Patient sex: F
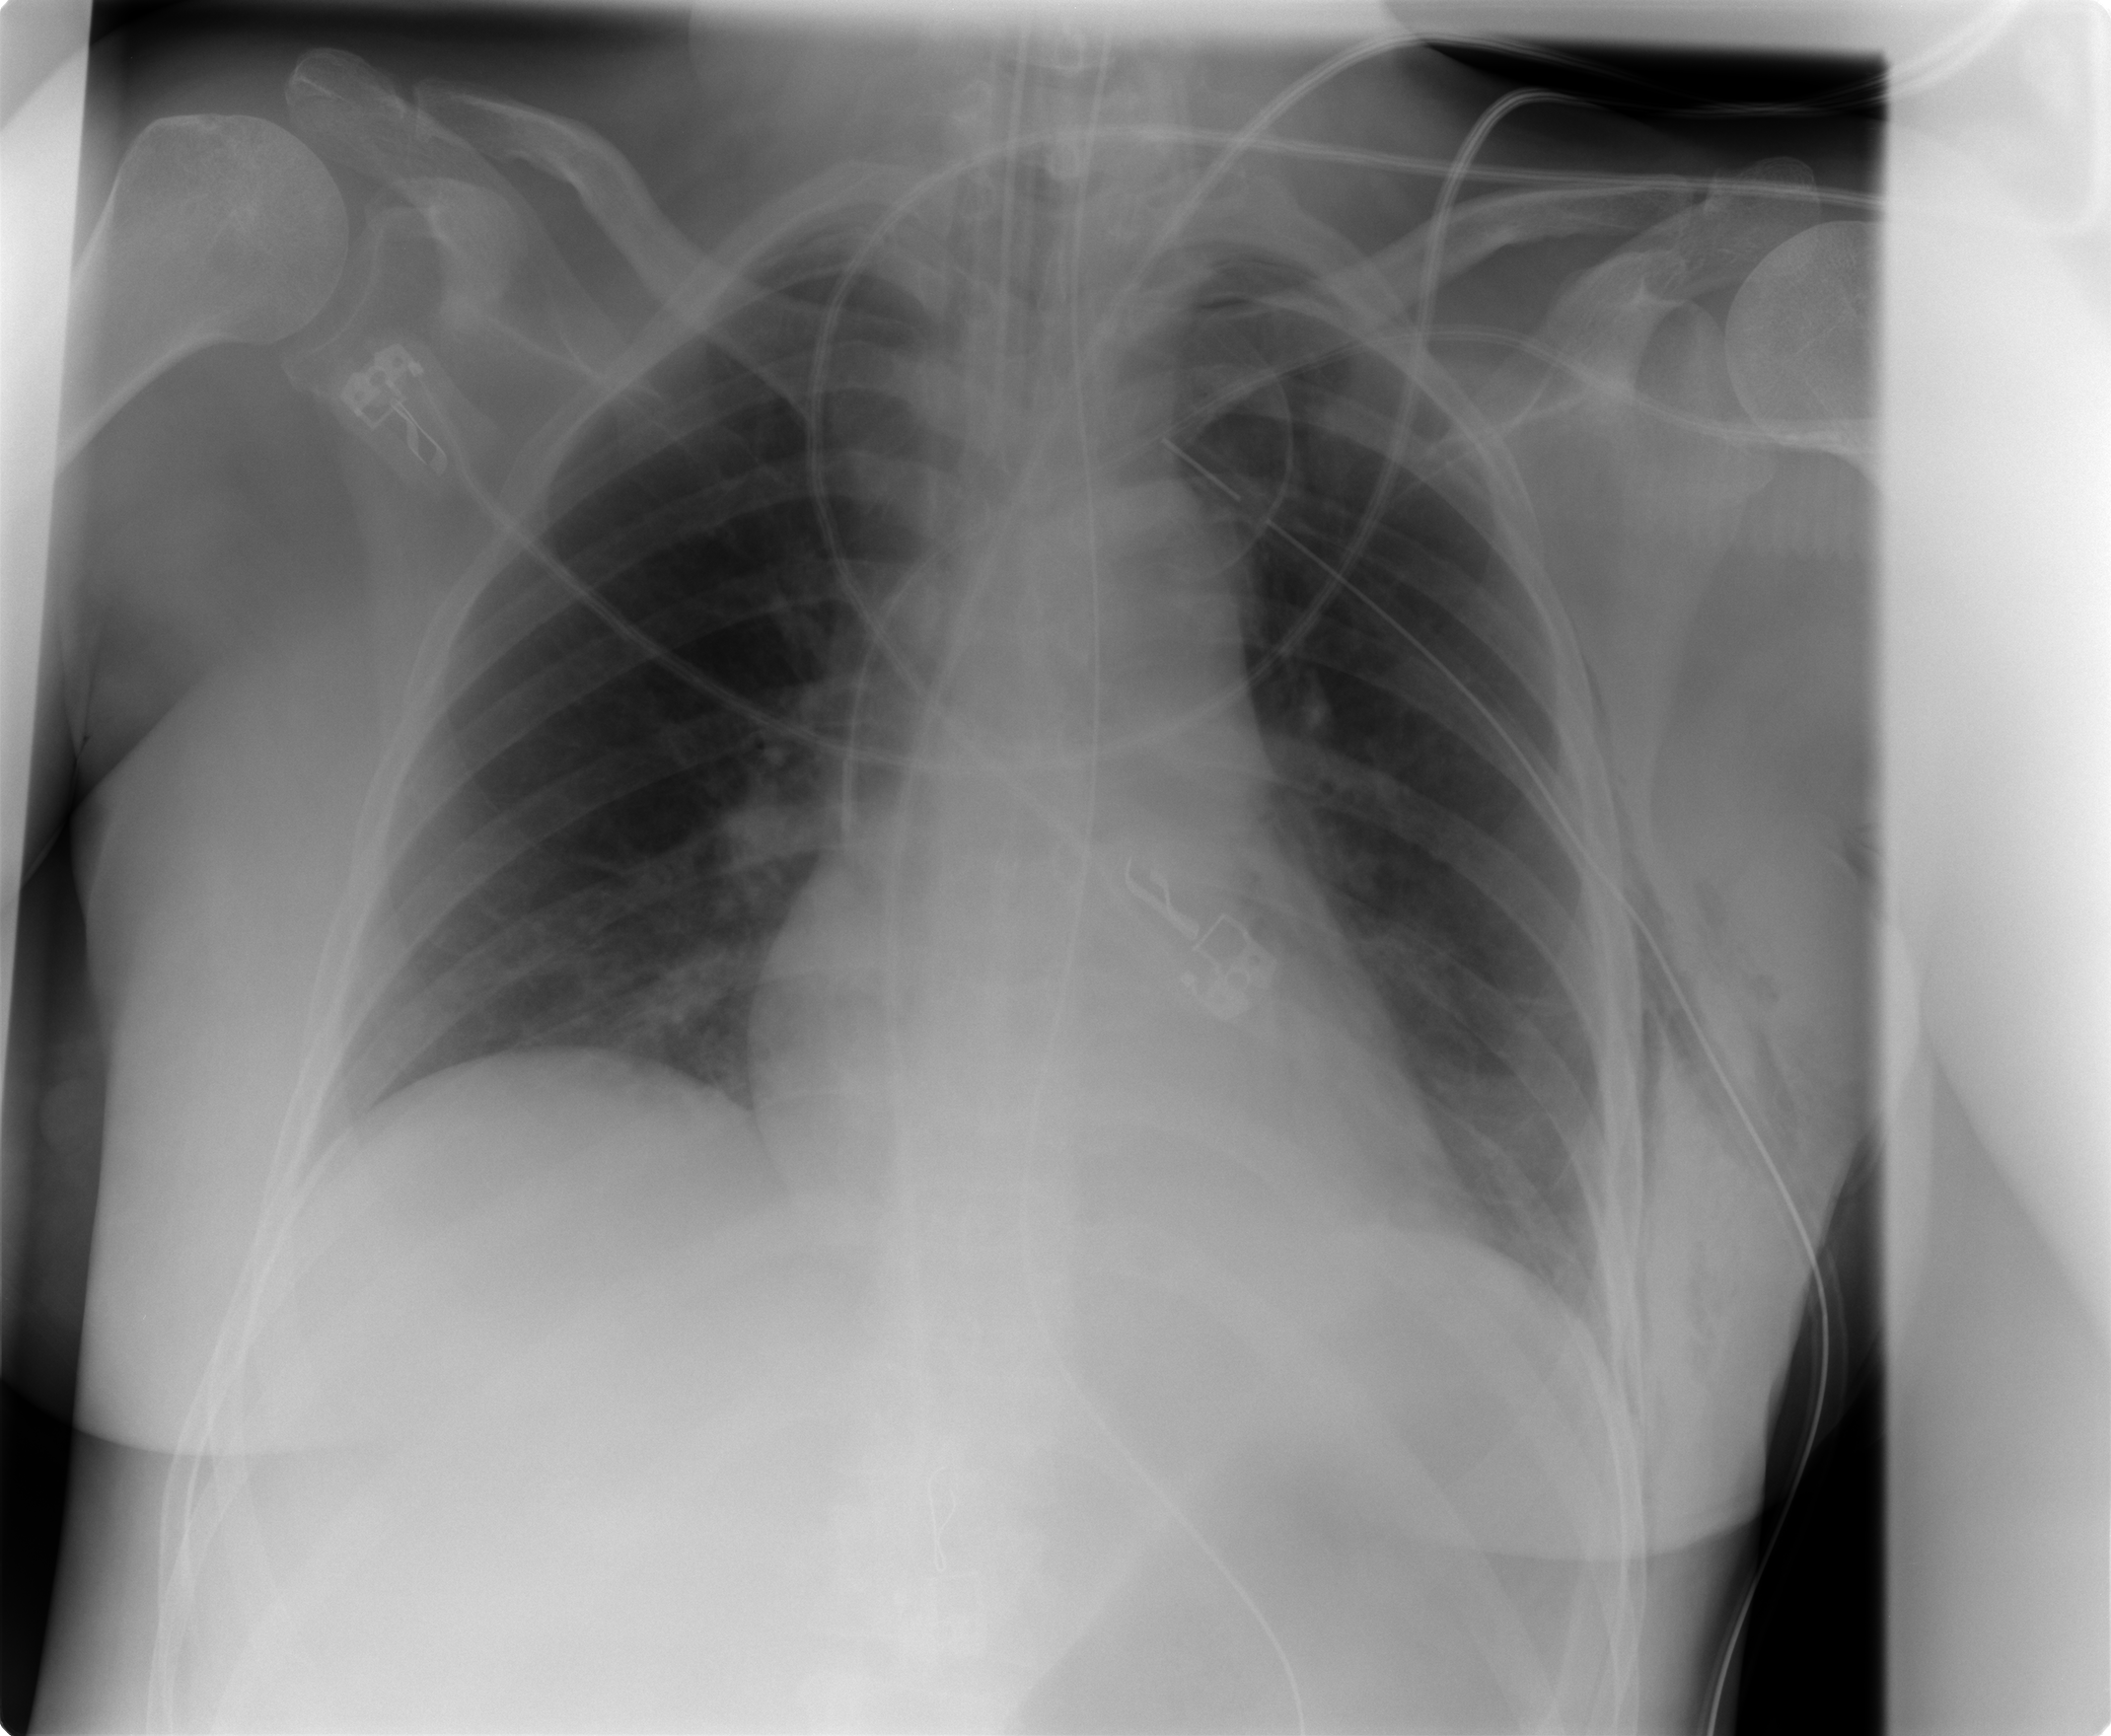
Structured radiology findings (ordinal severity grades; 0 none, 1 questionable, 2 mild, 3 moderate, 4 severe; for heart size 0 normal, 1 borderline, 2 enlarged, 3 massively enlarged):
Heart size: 0
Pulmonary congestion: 0
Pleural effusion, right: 0
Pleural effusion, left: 2
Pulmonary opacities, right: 0
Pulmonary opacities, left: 0
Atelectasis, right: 2
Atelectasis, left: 2